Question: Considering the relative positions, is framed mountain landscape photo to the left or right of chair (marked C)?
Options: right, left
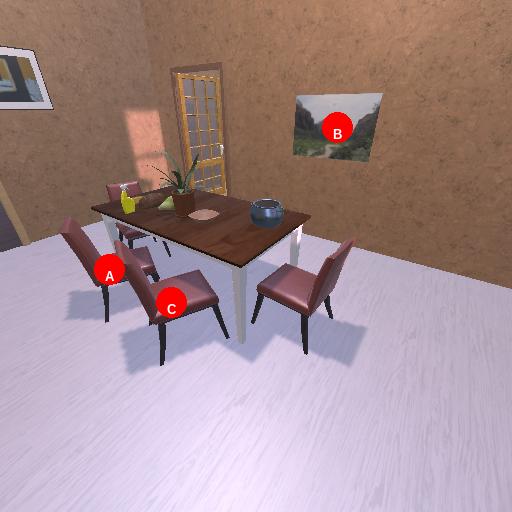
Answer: right